Question: I am trying to make the text appear as shown in the attached image. Please take a look here for what I have done so far (code included): <URL>

'display: inline-block''float'
For example, the image above, there are two '<div>'s: one has an image and one has text. Using CSS 'float' I can make the image appear on the left by just adding 'float: left'
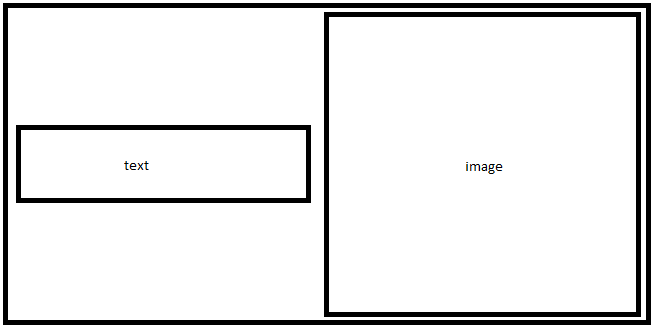
Answer:
Used below code:
'''
<style>
div{border:solid 1px #000000; margin:5px; padding:5px;}
.maindiv{min-width:100px;height:300px;display:table-cell;vertical-align:middle;}
.div1{display:table-cell; vertical-align:middle;}
.div2{display:table-cell; vertical-align:middle;}
</style>
<div class="maindiv">
<div class="div1">text</div>
<div class="div2"><img class="div2" width="240" src="http://upload.wikimedia.org/wikipedia/commons/a/a5/ISO_639_Icon_hi.svg"></div>
</div>
'''